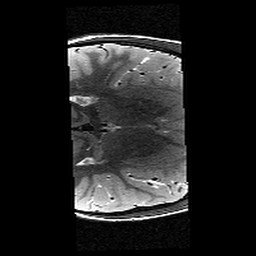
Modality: T2w
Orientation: axial
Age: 10
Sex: female
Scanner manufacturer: siemens
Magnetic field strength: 3 T
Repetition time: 9.23 s
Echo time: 0.067 s